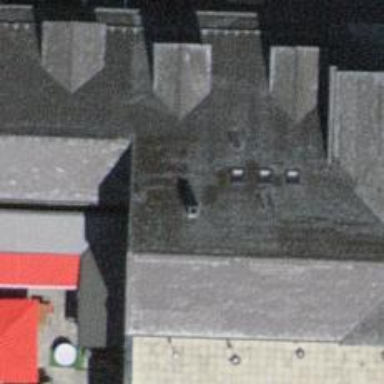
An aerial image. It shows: Hotel.